Question: Here's a screen capture of my app. I'm using UIKit to create a PDF from some of the app data. I get no errors on the app itself but in the test section I get a bunch of them that look like the app can't find some CoreGraphics references. But CG is being imported in Tests.h... I can run the app, on simulator and device with no problems. Any idea what is causing this?
To add a little more to this: I imported the class where I am making the PDF into another application and I am not getting the errors there, so that's good. So any ideas what could be happening? (And yes, the libraries are in my app)

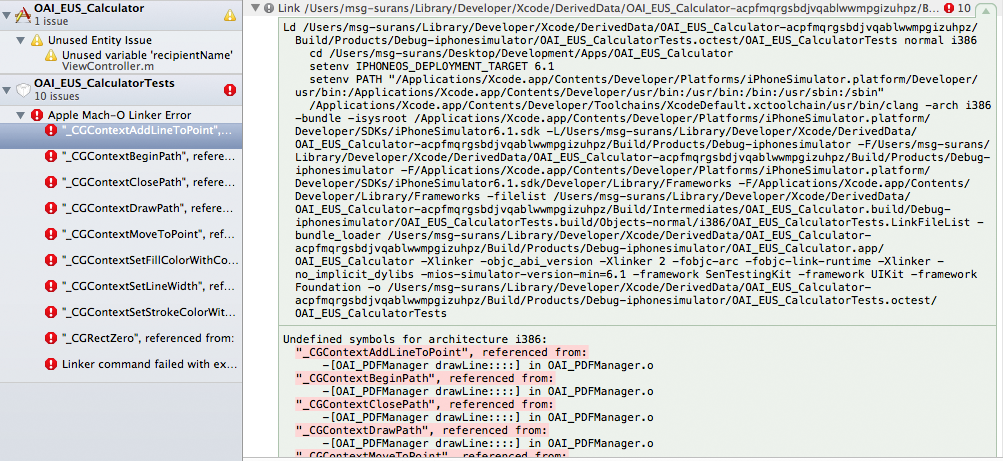
Answer: It is being imported but not linked. You need to link the CoreGraphics framework:
Importing a class header A into class B allows class B to know what public API (variables, properties and methods) in class A can be used by other classes and that is why you do not get any errors until you compile.
When you compile, you need the actual code (.m file if you will) to be able to execute the calls that class B is doing to class A variables, properties and methods. That code resides in the libraries/ frameworks you link to your project. Your code with the linked libraries together become the final compiled code.
Here is what you need to do:
1. Single click on your project (top left of the navigator)
2. Select your Target project
3. Click on the "Build Phases" tab
4. Click on "Link Binary with Libraries"
5. Add CoreGraphics.framework
That should solve it.